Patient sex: F
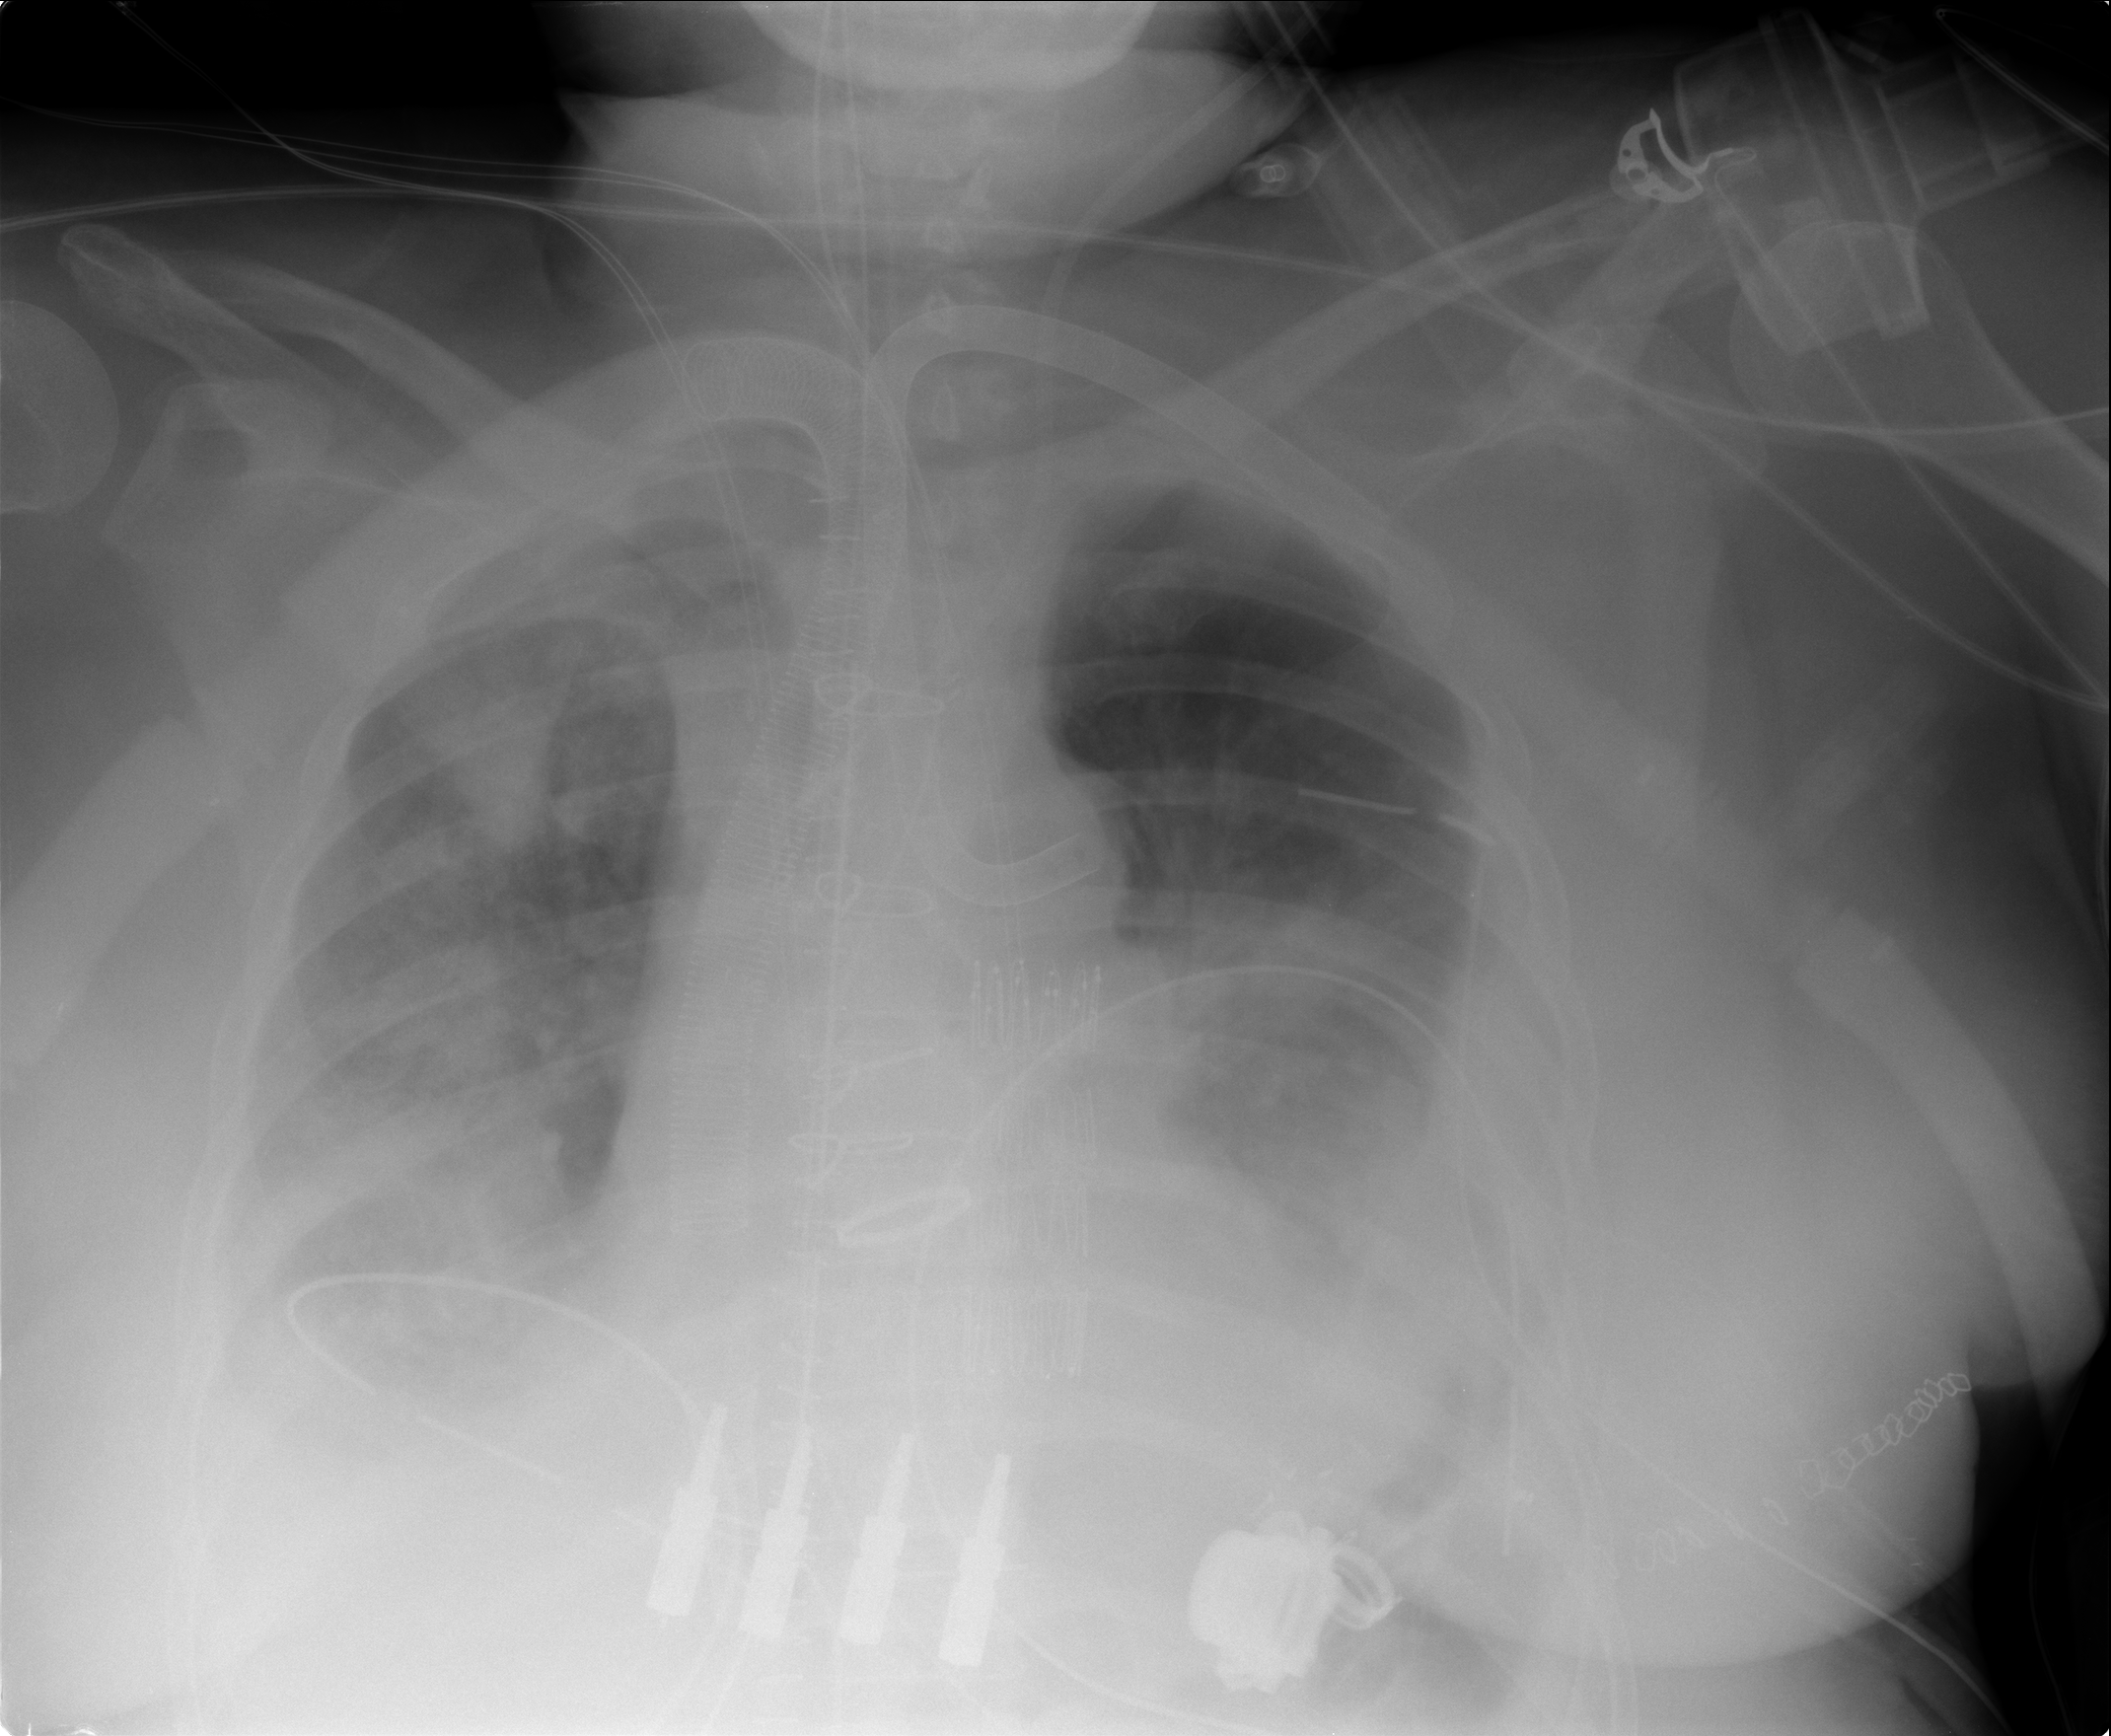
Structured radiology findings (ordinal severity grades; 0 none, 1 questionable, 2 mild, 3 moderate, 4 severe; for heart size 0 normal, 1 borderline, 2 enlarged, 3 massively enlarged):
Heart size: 1
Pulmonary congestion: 2
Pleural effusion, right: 3
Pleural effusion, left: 2
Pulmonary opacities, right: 3
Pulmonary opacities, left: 0
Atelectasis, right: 3
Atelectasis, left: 2